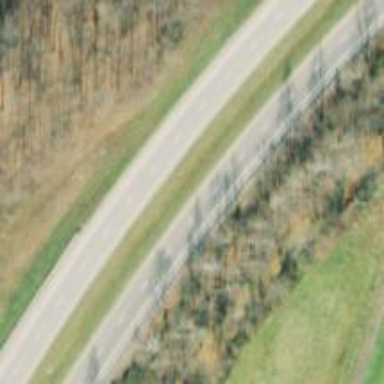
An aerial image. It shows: This image shows trunk highway that functions as expressway.